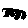
Label: car